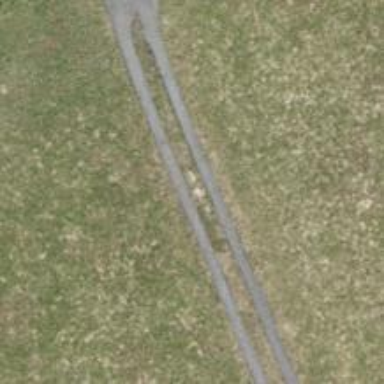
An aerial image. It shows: Track with grade3 tracktype.